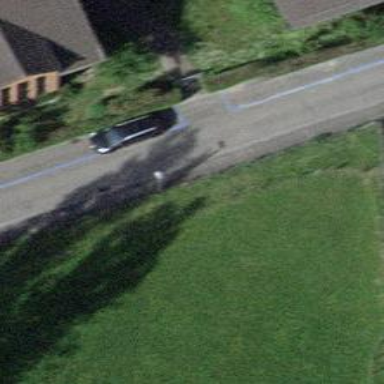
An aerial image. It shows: Smoothly paved residential road.